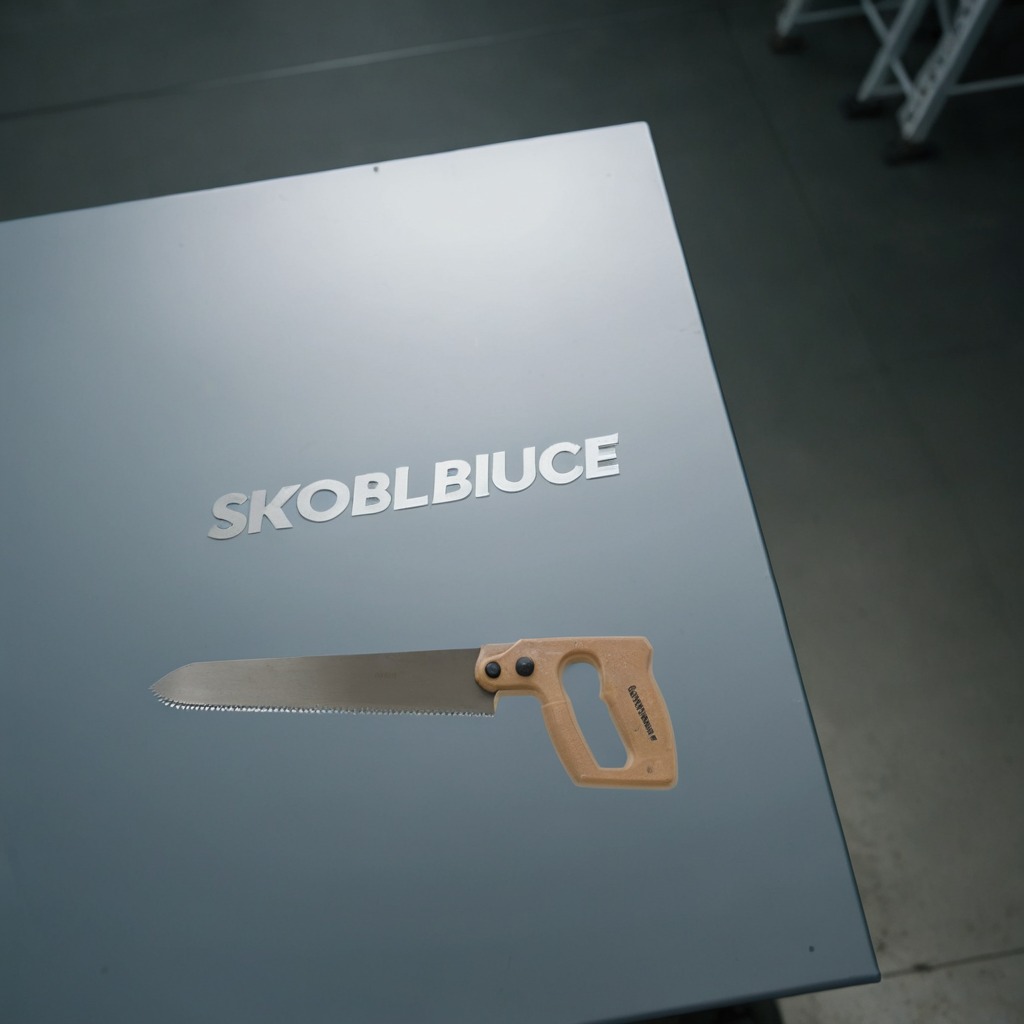
A metal saw lies on the surface of the toolbox in the airplane hangar workshop.